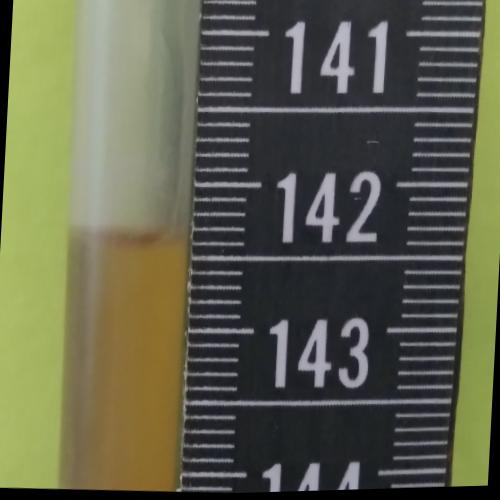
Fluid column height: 142.4 cm